Brain MRI study timepoint: preop
T1CE (contrast-enhanced T1) slice:
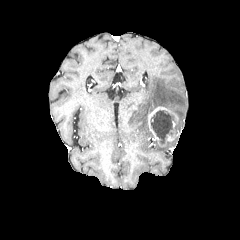
T2-FLAIR slice:
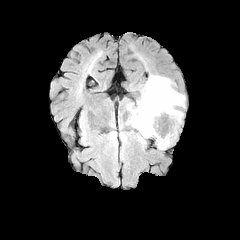